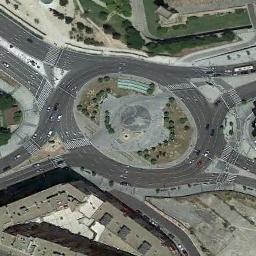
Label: roundabout